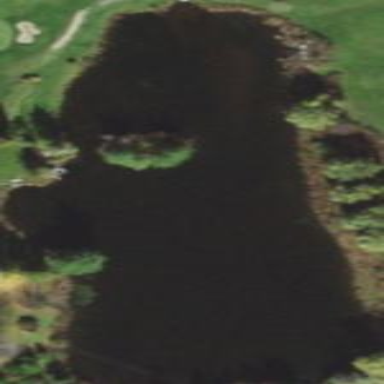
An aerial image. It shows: Pond serving as water hazard on golf course.